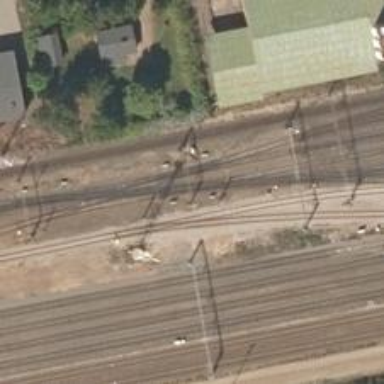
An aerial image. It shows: Railway yard with electrified contact lines.